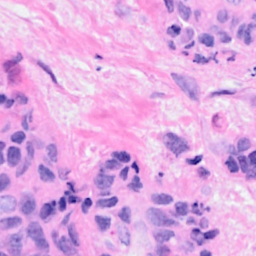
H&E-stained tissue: Breast